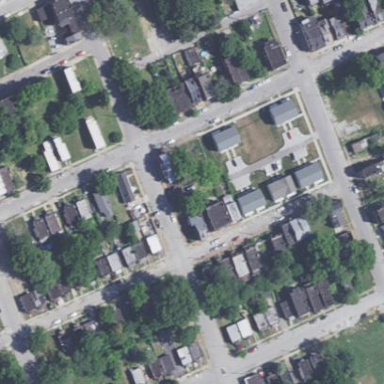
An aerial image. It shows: Sidewalk.